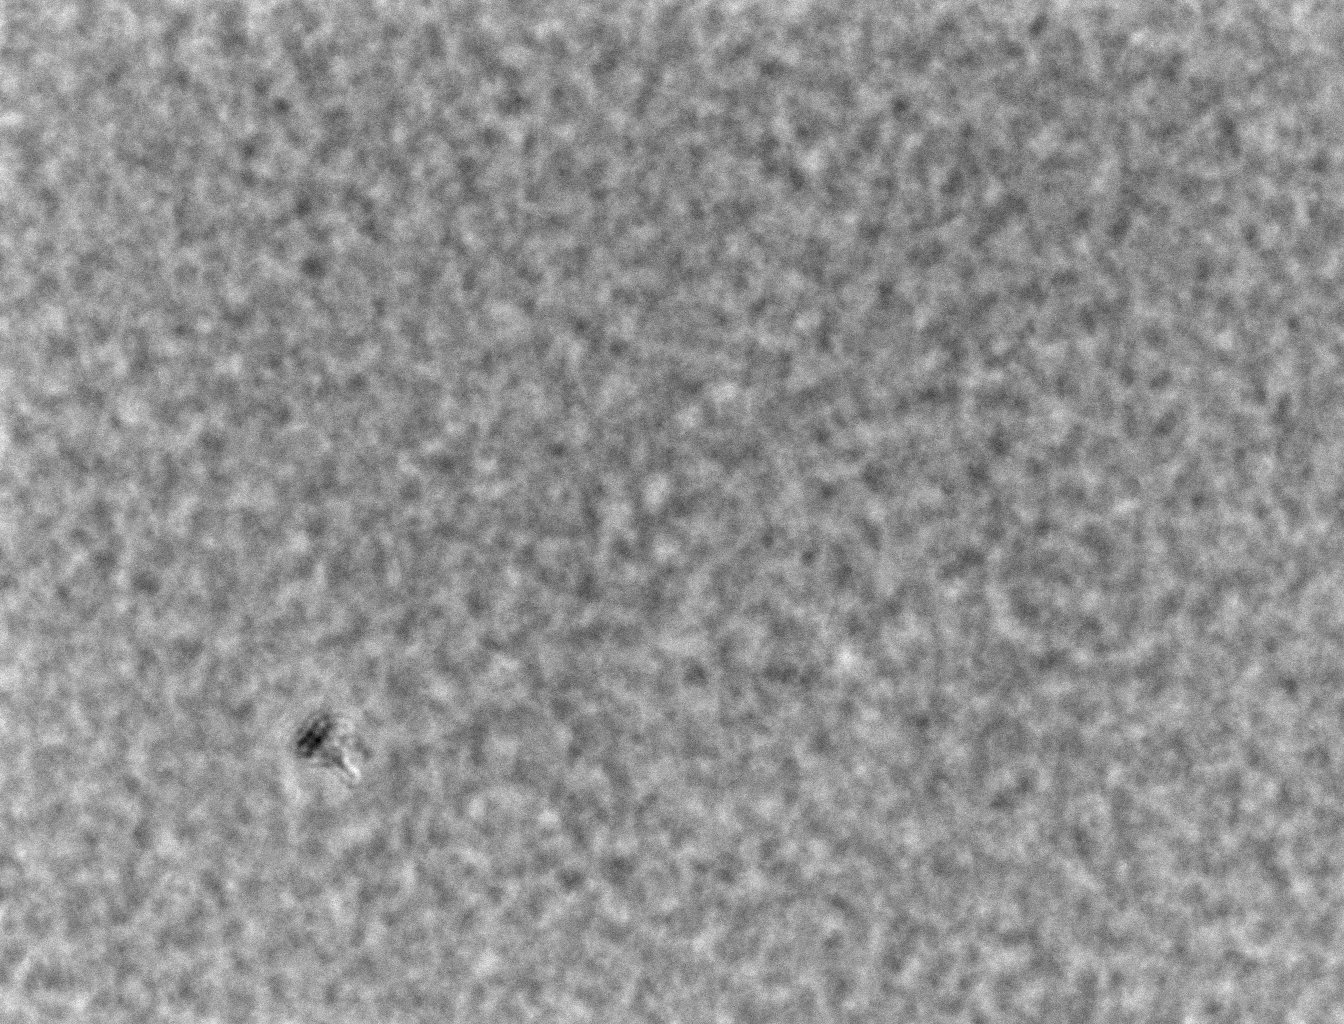
Defocused phase contrast microscopy, 60x objective, 3 h incubation